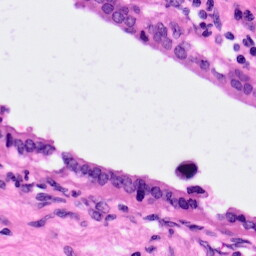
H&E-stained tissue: Pancreatic